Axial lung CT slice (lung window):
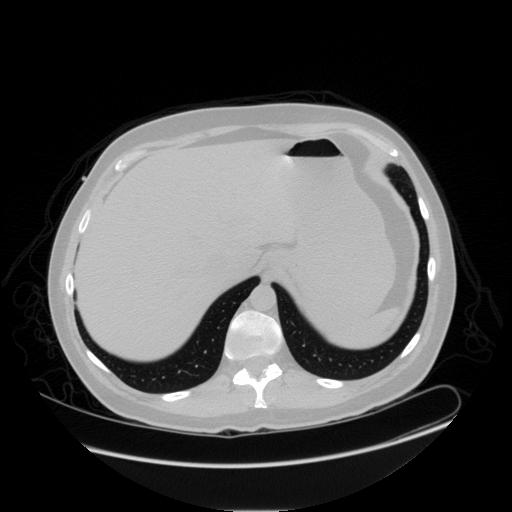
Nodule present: no